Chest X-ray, PA view. Patient: 31 years old, sex F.
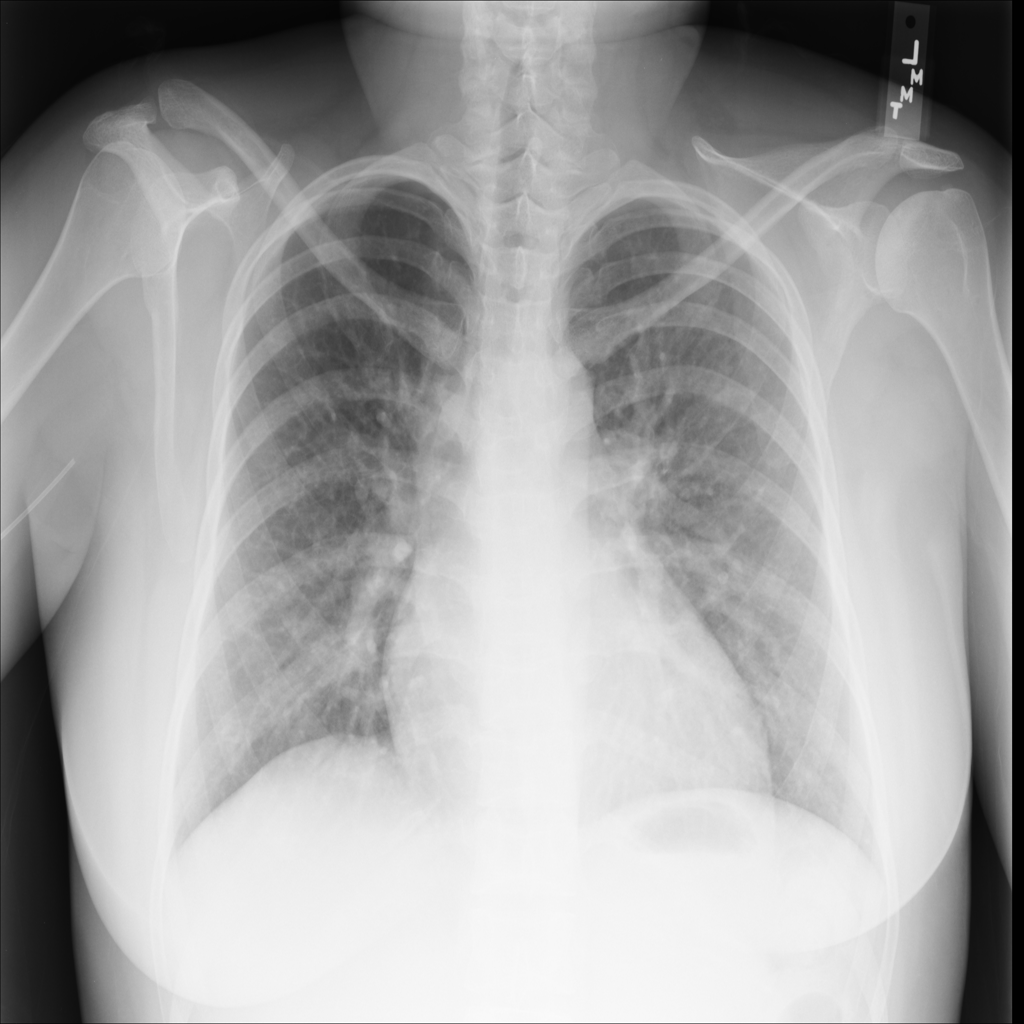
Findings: Cardiomegaly